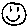
Label: smiley face